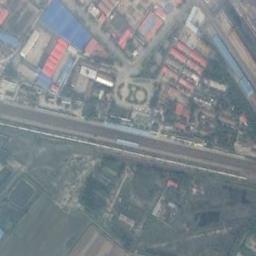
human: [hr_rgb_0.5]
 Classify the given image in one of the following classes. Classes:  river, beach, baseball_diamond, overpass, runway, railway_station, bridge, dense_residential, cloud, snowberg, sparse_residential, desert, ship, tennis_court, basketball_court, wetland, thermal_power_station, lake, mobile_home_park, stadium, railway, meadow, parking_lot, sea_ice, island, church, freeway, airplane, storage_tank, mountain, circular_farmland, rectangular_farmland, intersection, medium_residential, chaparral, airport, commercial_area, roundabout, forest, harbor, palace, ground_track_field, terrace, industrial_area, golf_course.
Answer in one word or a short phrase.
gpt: railway